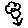
Label: flower